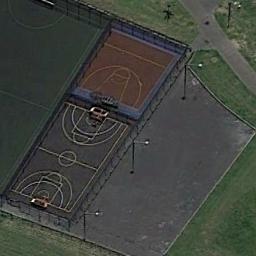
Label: basketball_court